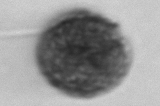
Label: Alexandrium_catenella